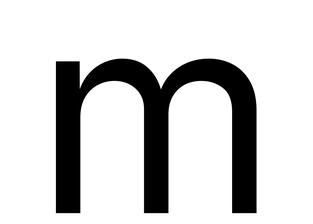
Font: Inter_Regular